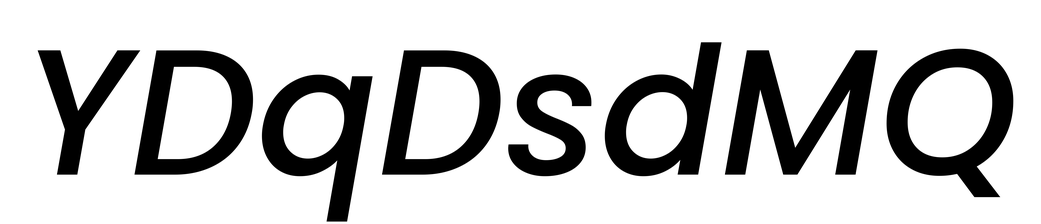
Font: Poppins-MediumItalic